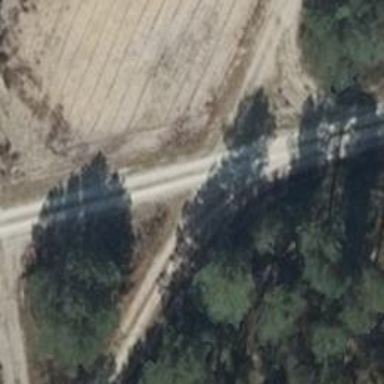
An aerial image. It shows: Gravel track with grade 2 quality.